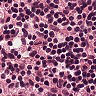
Metastatic tissue present: no